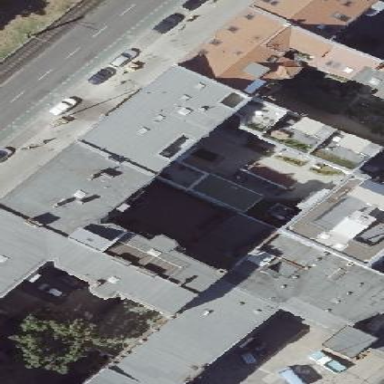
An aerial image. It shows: Building with apartments featuring grey exterior. The roof is made of red roof tiles with gambrel shape.